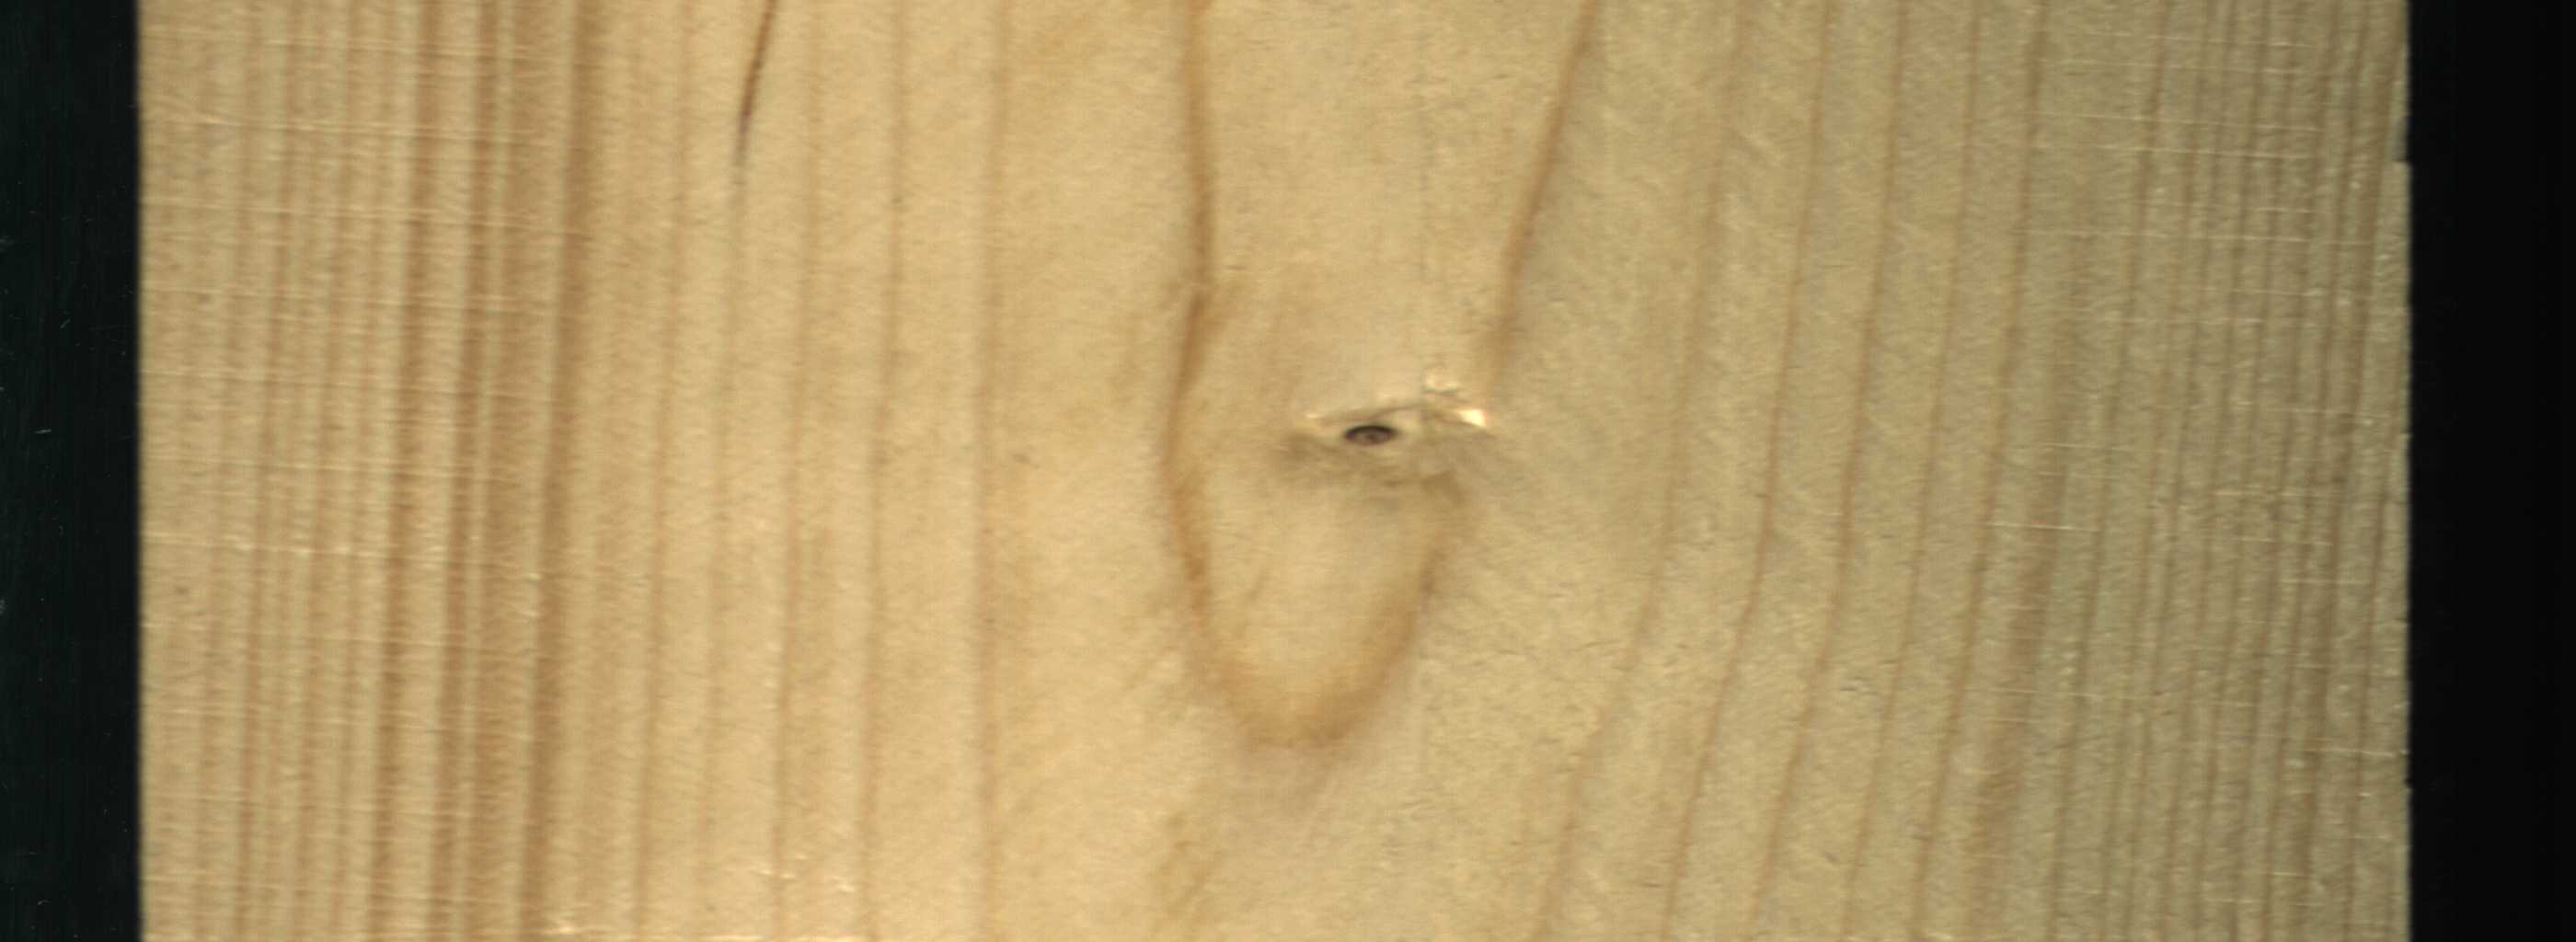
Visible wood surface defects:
resin
Live_Knot